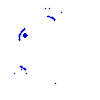
Particle: electron